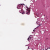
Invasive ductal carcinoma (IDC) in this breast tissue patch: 0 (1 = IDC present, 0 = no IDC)